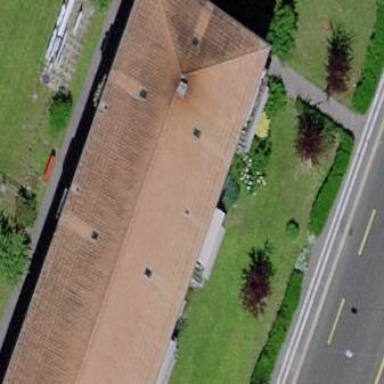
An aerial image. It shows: Hipped roof on residential building.